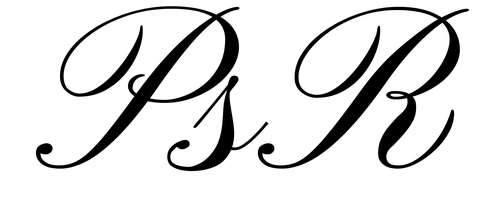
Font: PinyonScript-Regular